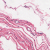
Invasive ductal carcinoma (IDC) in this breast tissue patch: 0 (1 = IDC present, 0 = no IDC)